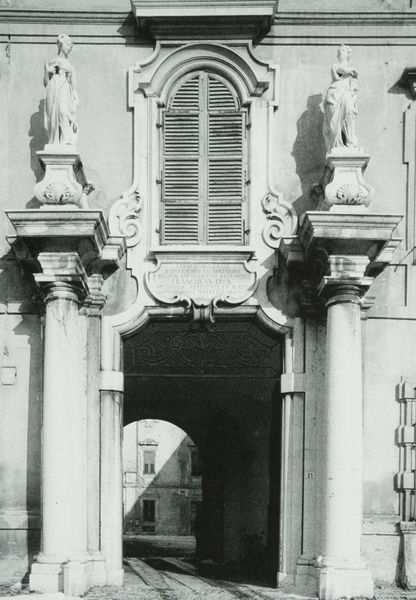
Titel: Hauptportal
Künstler: Ferdinando Galli Bibiena
Standort: Colorno
Institution: Palazzo Ducale
Schlagwörter: dunkel, kämpfer, schatten, weiß, frauen, stadt, elegant, fenster, frau, grau, hell, kleider, licht, marmor, schwarz, straße, säule, säulen, tür, haus, schloss, wand, barock, sockel, stein, nass, gitter, schlank, boden, figur, renaissance, skulptur, statue, schrift, bogen, fassade, italien, mauer, hof, laden, läden, figuren, rundbogen, tafel, kartusche, weib, weiber, weiblich, detail, inschrift, stuck, durchgang, geschlossen, tor, foto, fotografie, photographie, eingang, gang, hinterhof, fensterladen, innenhof, palazzo, schwarzweiß, jalousie, kapitelle, kapitell, photo, portal, rustika, wappen, villa, sims, gesims, skulpturen, statuen, voluten, rundbögen, einfahrt, schiene, schienen, tempel, volute, basis, schaft, aufnahme, lade, tunnel, fesnter, toskana, klassizistisch, kassette, hinterhaus, göttinnen, skultpuren, durchfahrt, basen, kämpferplatte, sockelzone, schlußstein, stadthaus, gewände, verjüngen, toreinfahrt, stauten, lamellen, gurtgesims, en, 1600, 1590, tordurchfahrt, fenster jalousie, schmideeisen